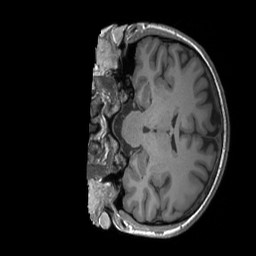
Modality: T1w
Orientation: coronal
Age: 33
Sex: male